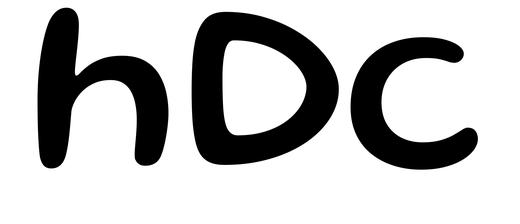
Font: Gluten_Regular